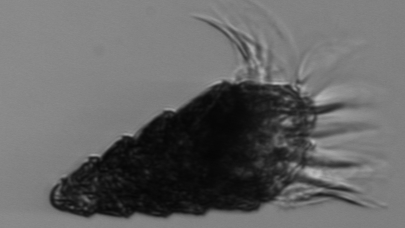
Label: Laboea_strobila